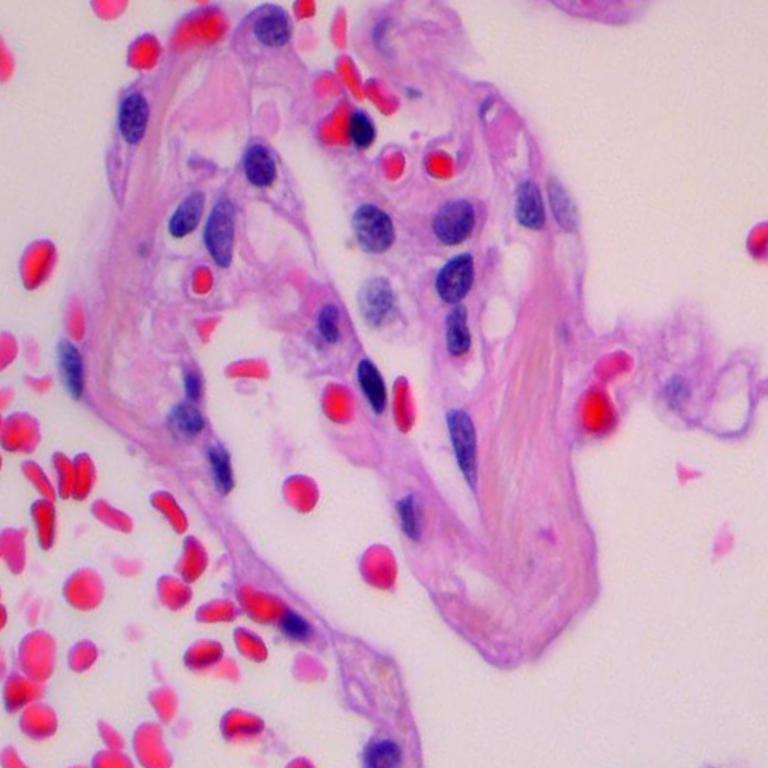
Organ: lung
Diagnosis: benign